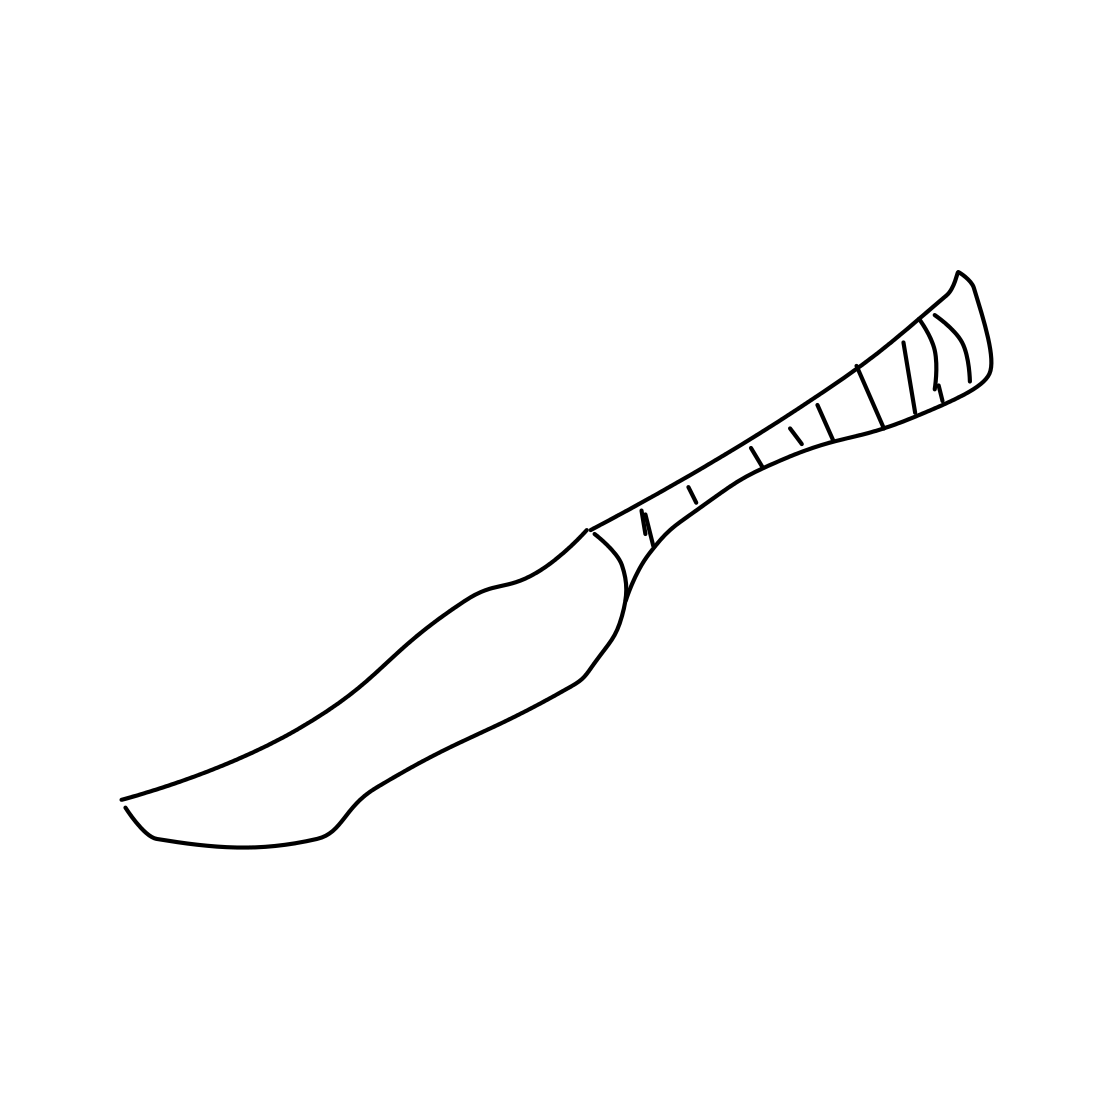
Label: knife